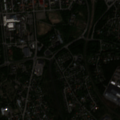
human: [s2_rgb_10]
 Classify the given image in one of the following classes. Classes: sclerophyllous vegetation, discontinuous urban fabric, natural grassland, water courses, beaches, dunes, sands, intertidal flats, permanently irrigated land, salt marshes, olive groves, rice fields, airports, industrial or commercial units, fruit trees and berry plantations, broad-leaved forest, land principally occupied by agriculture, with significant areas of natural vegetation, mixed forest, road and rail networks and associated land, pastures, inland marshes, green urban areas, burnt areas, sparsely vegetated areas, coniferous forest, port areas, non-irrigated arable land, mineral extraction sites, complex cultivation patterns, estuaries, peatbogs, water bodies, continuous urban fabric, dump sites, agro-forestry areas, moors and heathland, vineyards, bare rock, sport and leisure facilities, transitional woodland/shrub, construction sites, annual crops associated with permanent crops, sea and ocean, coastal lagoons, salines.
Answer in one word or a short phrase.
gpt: discontinuous urban fabric, industrial or commercial units, mixed forest